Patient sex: M
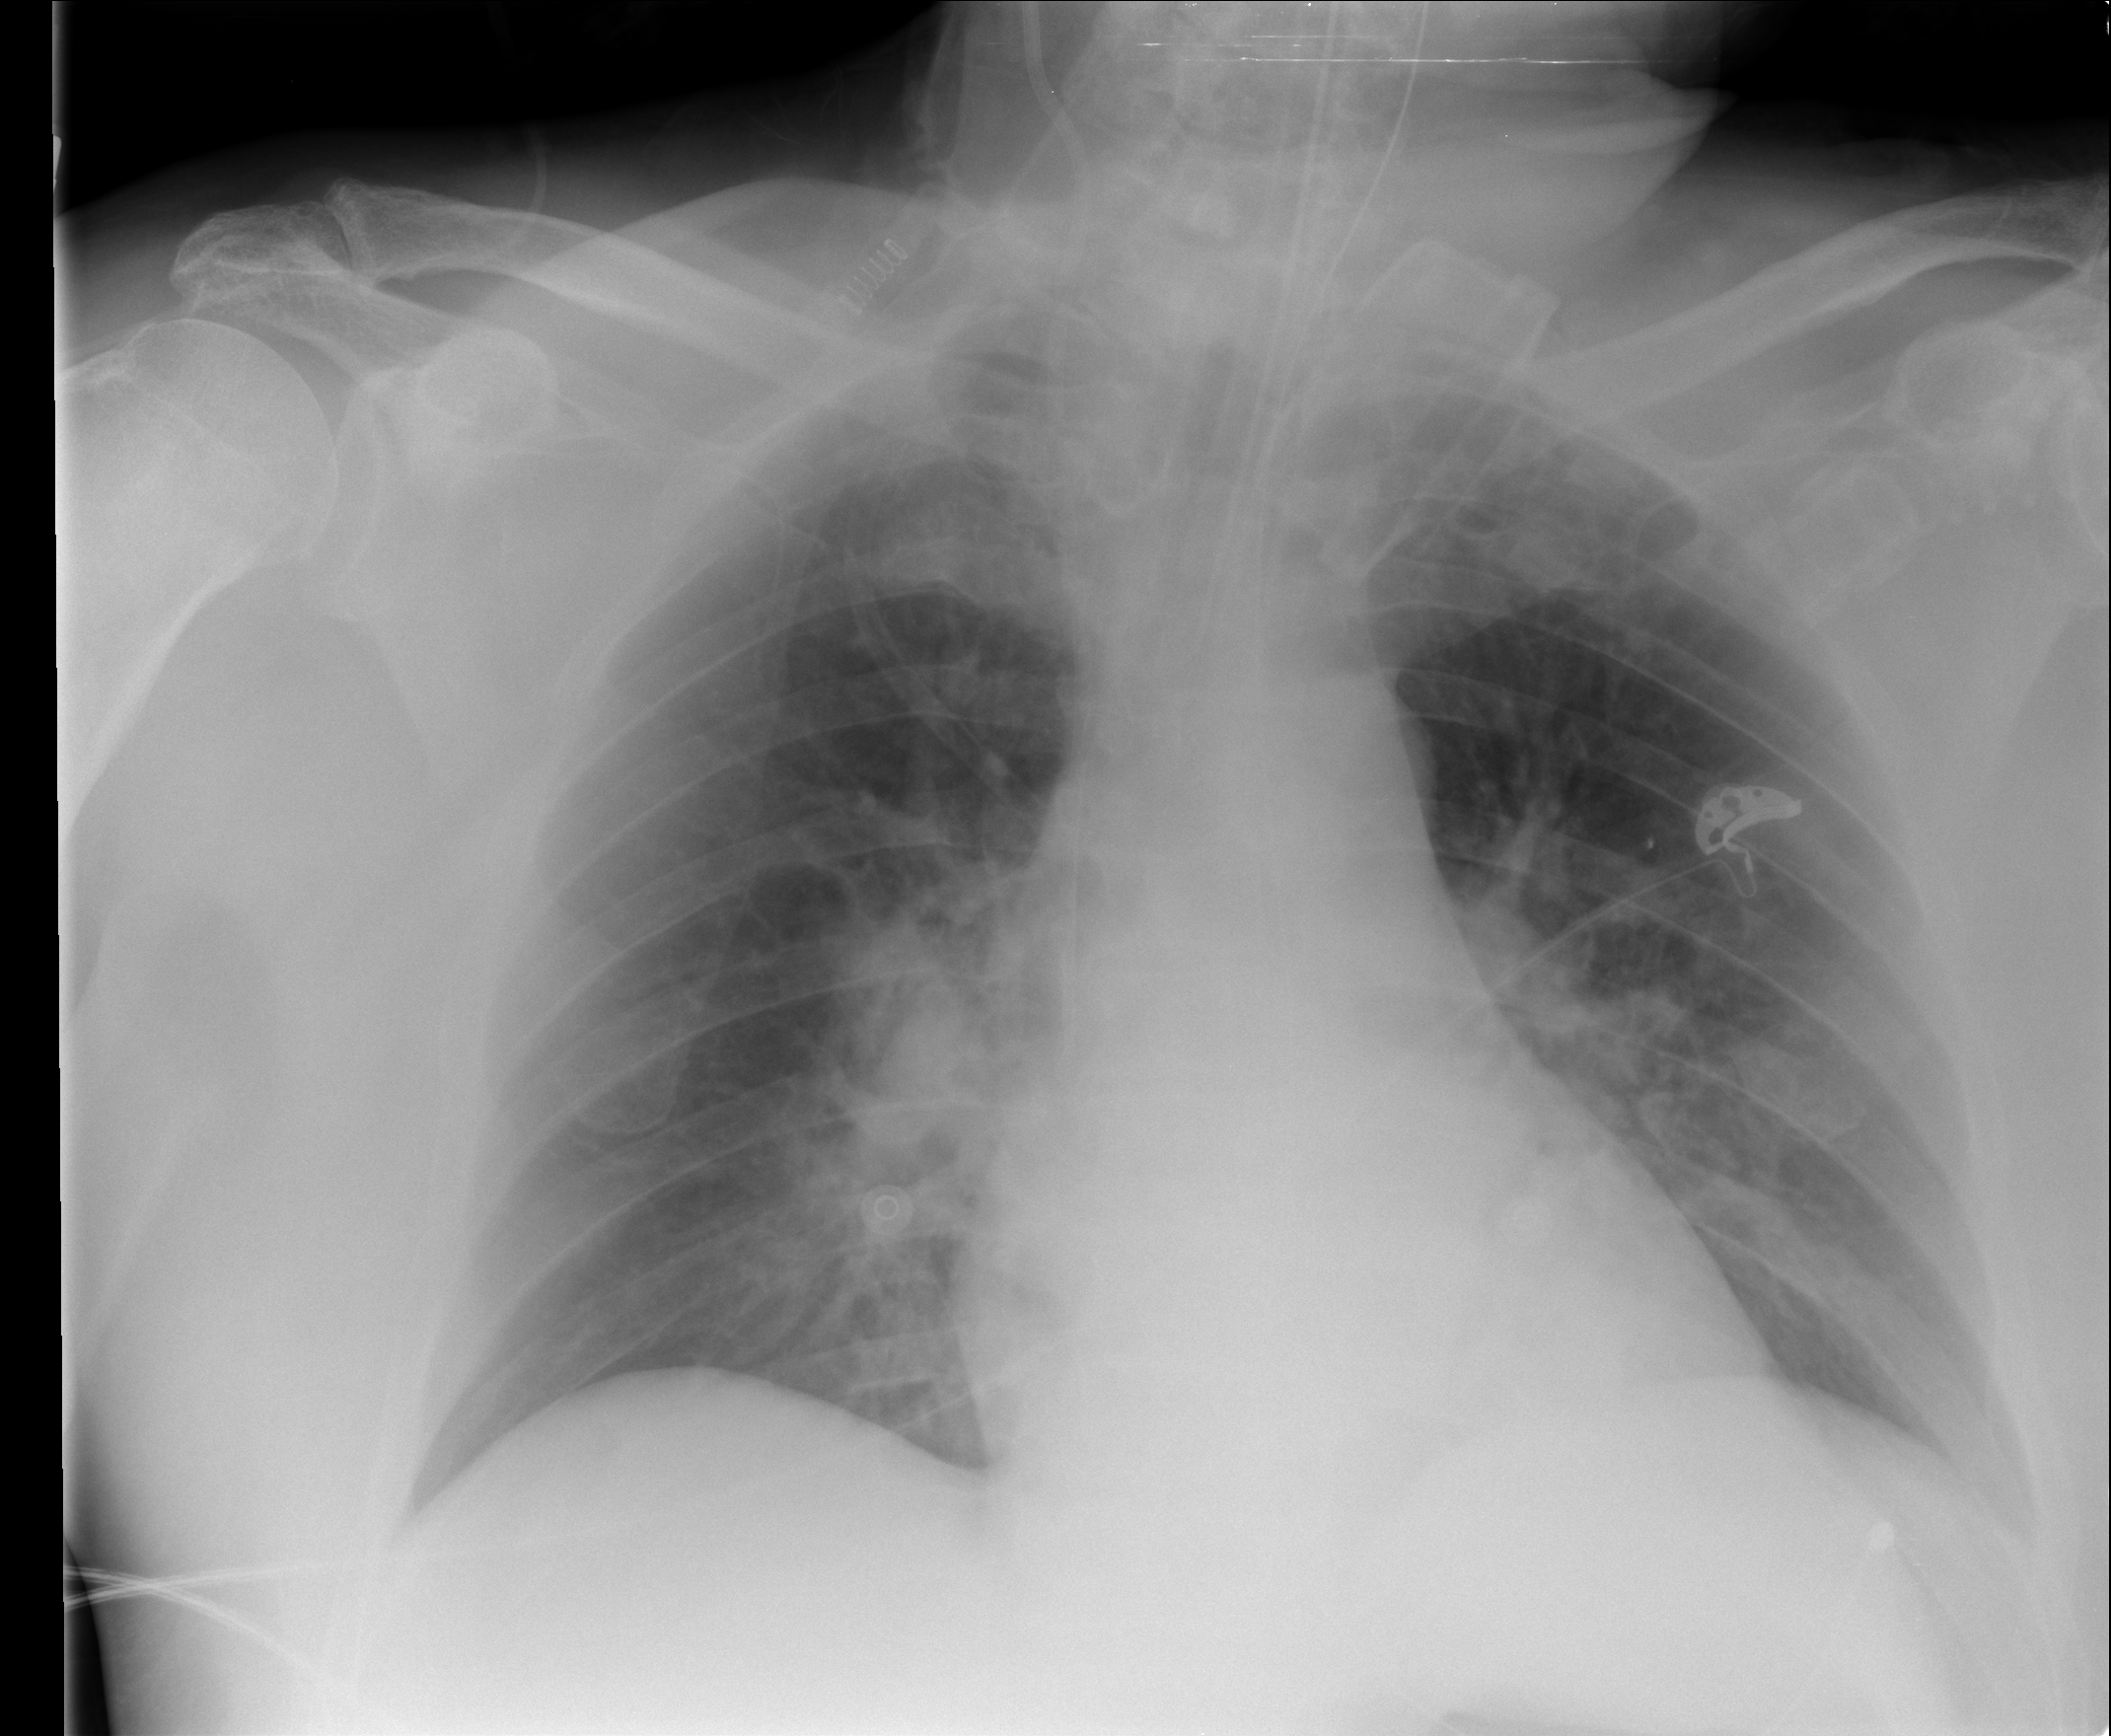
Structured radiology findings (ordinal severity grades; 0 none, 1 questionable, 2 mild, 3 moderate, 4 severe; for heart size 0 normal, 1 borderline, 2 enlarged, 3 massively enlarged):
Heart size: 0
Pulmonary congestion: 2
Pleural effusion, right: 0
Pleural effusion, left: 0
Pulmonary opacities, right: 0
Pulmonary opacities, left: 0
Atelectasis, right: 0
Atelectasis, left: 0